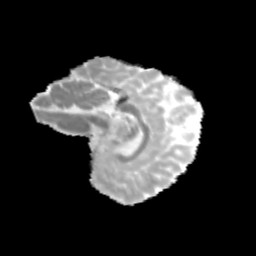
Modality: MD
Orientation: sagittal
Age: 12
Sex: male
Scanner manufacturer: siemens
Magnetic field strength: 3 T
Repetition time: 3.8 s
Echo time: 0.07 s